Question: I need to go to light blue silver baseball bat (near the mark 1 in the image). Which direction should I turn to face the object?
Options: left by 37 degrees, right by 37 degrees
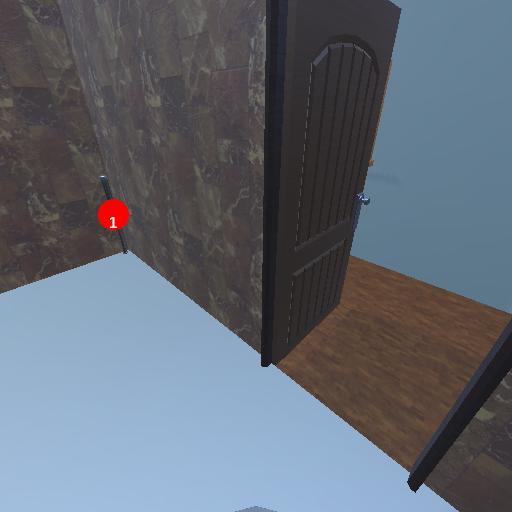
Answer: left by 37 degrees